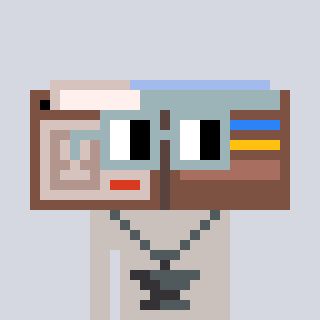
a pixel art character with square dark gray glasses, a wallet-shaped head and a foggrey-colored body on a cool background